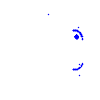
Particle: pion